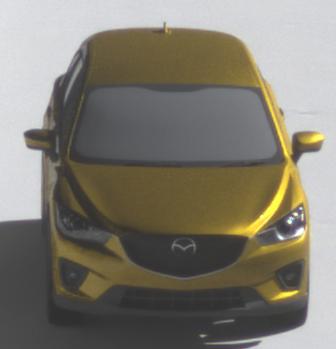
Make: Mazda
Model: CX-5 2.0 SKYACTIV-G 160
Detailed model: CX-5 (GH)
Model produced from: 2012/04
Model produced until: 2015/02
Doors: 5
Color: yellow
Road condition: dry road
Daytime: morning or afternoon
Contrast: high contrast